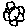
Label: flower